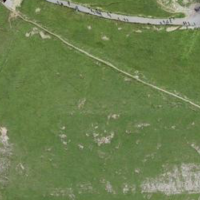
EUNIS habitat code: 26
Species observed at this site:
Carduus defloratus
Omocestus viridulus
Pseudochorthippus parallelus
Geum montanum
Bistorta vivipara
Doronicum grandiflorum
Hieracium villosum
Euthystira brachyptera